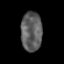
Tissue: prostate
Cell type: T cells
Senescence score: 0.2707
Nuclear area (px): 815
Mean DAPI intensity: 93.972